Question: I'm sure that it is I tried with/without BOM and I still get this error :

'''
{
"manifest_version": 2,
"default_locale": "en",
"name": "__MSG_ext_name__",
"description": "__MSG_ext_description__",
"version": "1.6.0",
"icons": {
"16": "icon_16.png",
"48": "icon_48.png",
"128": "icon_128.png"
},
"browser_action": {
"default_icon": "icon_19.png",
"default_popup": "popup.html"
},
"background": {
"page": "background.html"
},
"options_page": "options.html",
"permissions": [
"tabs"
],
"content_scripts": [
{
"matches": [
"http://*/*",
"https://*/*"
],
"js": [
"scripts/content.js"
],
"run_at": "document_start",
"all_frames": true
}
]
}
'''
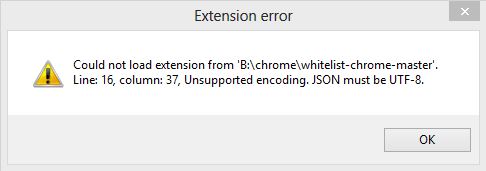
Answer: I used a program <URL>, now it works, I think as Fang Jue said, the problem was coming from another file than the manifest.